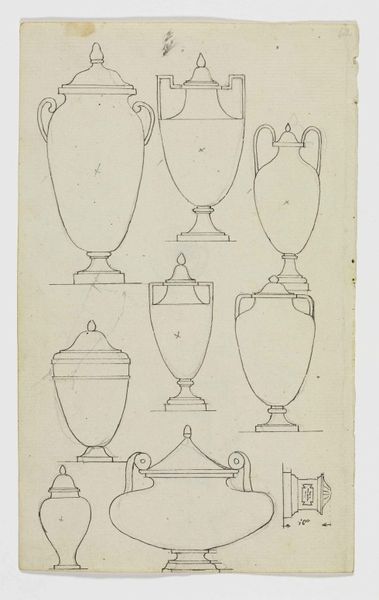
Titel: Konvolut mit 39 Zeichnungen, Blatt 1
Künstler: Friedrich Weinbrenner
Standort: Karlsruhe
Institution: Staatliche Kunsthalle Karlsruhe
Schlagwörter: feder, fuß, weiß, gelb, grau, kreide, profil, schwarz, skizze, zeichnung, beige, hochformat, muster, alt, geschichte, schale, schüssel, sockel, hals, kelch, decke, blatt, knopf, oval, rund, amphore, amphoren, henkel, kanne, keramik, krug, ton, vase, topf, füße, papier, modell, umrisse, blumenvase, ansicht, studie, risse, formen, grafik, vergilbt, linien, rand, dekoration, detail, riemen, symmetrie, schmal, verzierung, vasen, socke, bauch, betrachtung, hoch, striche, umriss, töpfe, griff, gusseisen, tusche, deckel, gefäß, buch, eckig, kreuz, orientalisch, linie, form, geschirr, service, druck, druckgraphik, schnitt, druckgrafik, grafisch, stich, seite, schwarzweiß, strich, bleistift, kugel, entwurf, gefässe, modelle, schema, blat, neu, rom, typen, fleck, buchseite, studien, verziert, flecken, pergament, griffe, knauf, karaffe, kreuze, krüge, voluten, antik, griechisch, griechenland, plan, volute, pokal, schnecke, lernen, entwürfe, musterbuch, vorlage, vorlagen, skizzen, kupferstich, amphora, klassik, objekt, kelche, hänkel, kannen, gezeichnet, design, standfuß, behälter, töpferei, urne, umrisslinien, acht, konisch, objekte, details, römisch, bauchig, deckelvase, henckel, riss, grundriss, aufbau, aufriss, zeichnungen, bauplan, vorzeichnung, amporen, vergleich, maße, bemassung, blaupause, ansichten, planung, bleistif, vorlagenbuch, brug, karaffen, pokale, aufzeichnung, markierungen, behältnis, inhalt, ampore, größe, henke, slizze, etrusker, krater, deckelvasen, urnen, arten, unterschied, ovel, graphiik, fuße, toll, zusammenstellung, kru, größen, ideen, casen, fundus, e, 1900, 9, 8, bleistifzeichnung, fromen, kratere, sorten, gebrauchsgegestand, potery, entwurfsblatt, gefäßtypen, bauchhenkelamphora, formgebung, behlältnis, basenformen, henkelentwürfe, gefäßformen, bauchhänkel, halshänkel, krügel, bemsßung, henkellos, druckgraphiik, brüge, gblatt, deckelgefäss